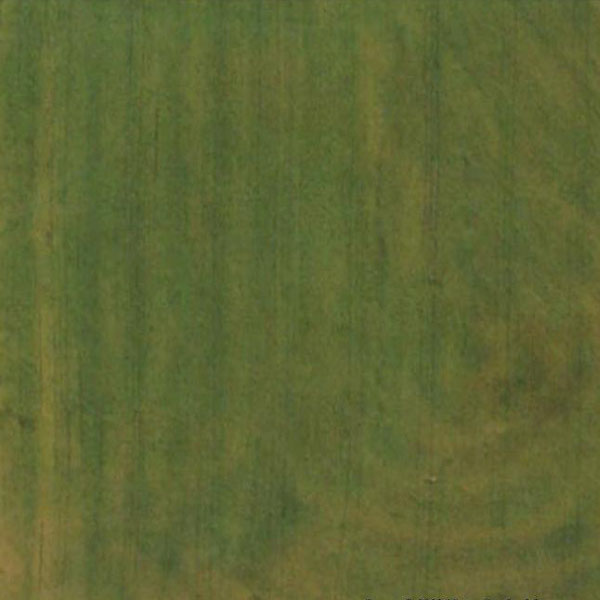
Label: Meadow